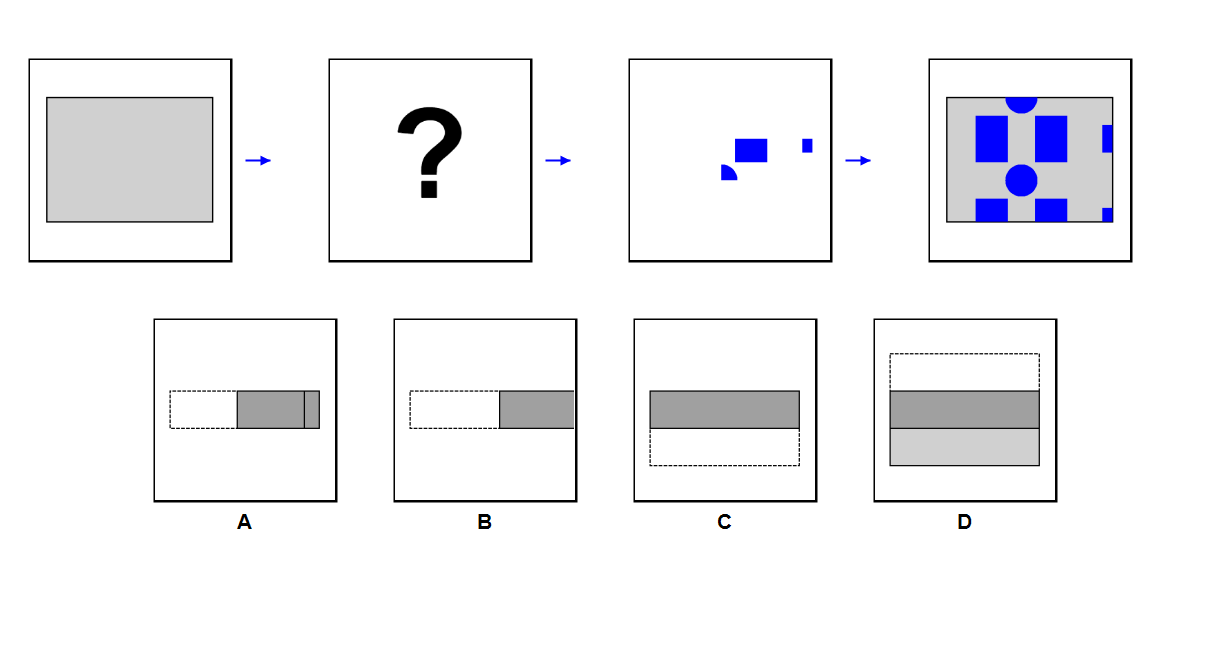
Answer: B